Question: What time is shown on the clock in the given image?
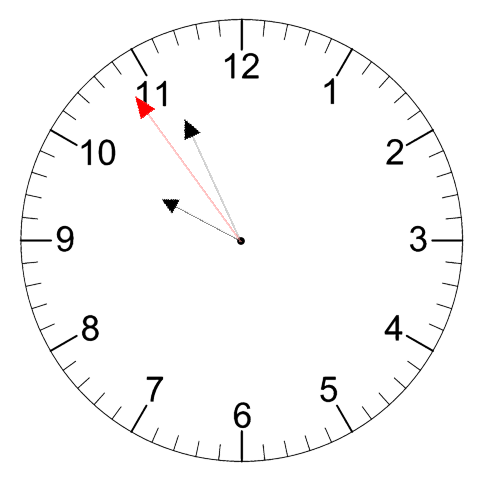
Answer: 09:55:54